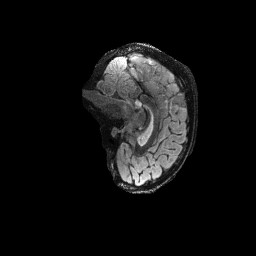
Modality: FLAIR
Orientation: sagittal
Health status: ill
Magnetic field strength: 3 T